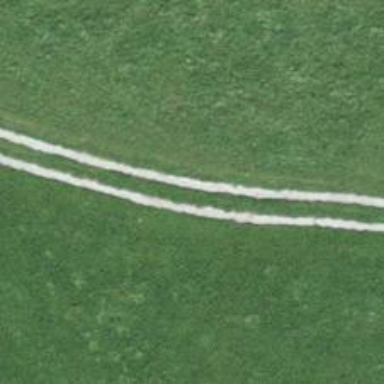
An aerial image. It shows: Track road with grade4 tracktype.